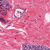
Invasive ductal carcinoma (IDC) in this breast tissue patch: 0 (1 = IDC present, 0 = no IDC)